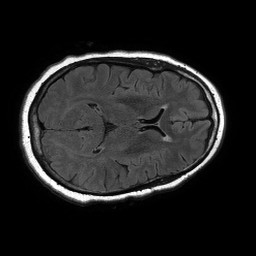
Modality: FLAIR
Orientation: axial
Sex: female
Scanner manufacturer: philips
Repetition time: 11 s
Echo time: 0.125 s